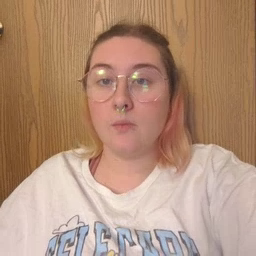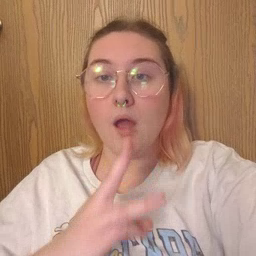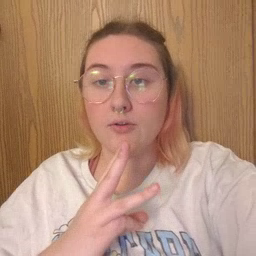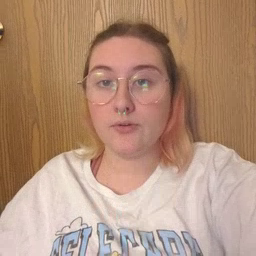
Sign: water